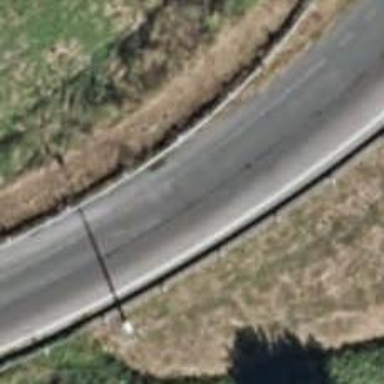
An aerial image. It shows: Trunk link highway.